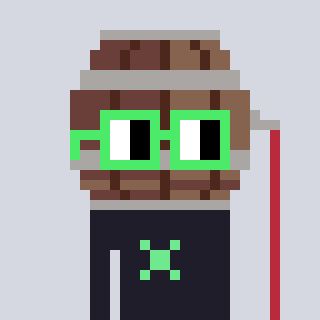
a pixel art character with square light green glasses, a wine barrel-shaped head and a grayscale-colored body on a cool background